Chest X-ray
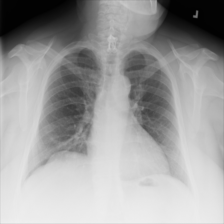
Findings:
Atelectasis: negative
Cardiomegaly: negative
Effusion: negative
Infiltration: negative
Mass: negative
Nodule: negative
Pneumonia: negative
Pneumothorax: negative
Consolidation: negative
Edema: negative
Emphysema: negative
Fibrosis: negative
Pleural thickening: negative
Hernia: negative